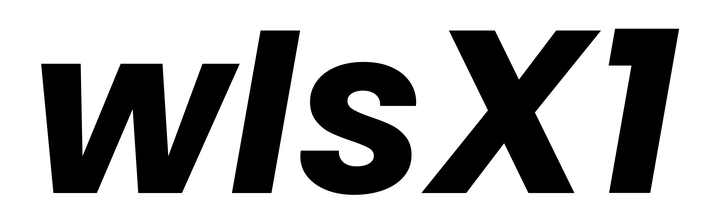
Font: Poppins-BoldItalic